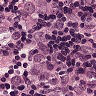
Metastatic tissue present: yes